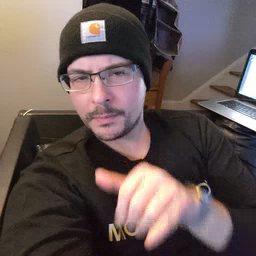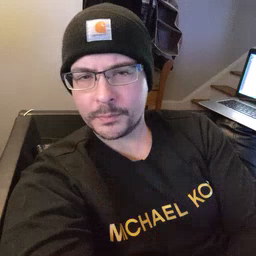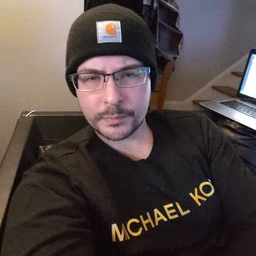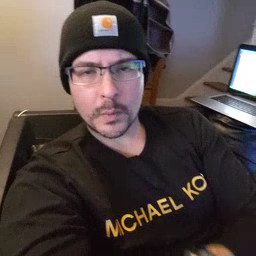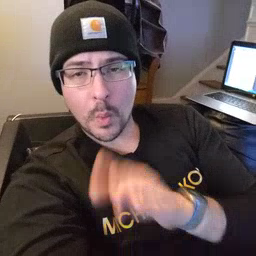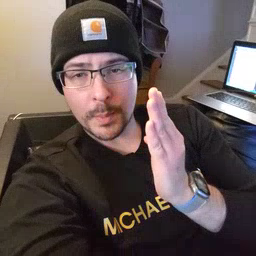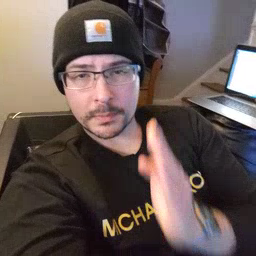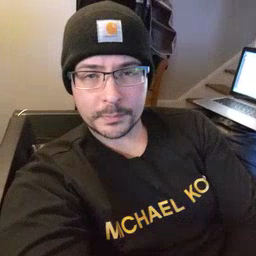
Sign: open